Interaction volume radius: 5 \u00c5
Interaction volume height: 40 \u00c5
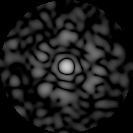
Disorder parameter: 0.8046